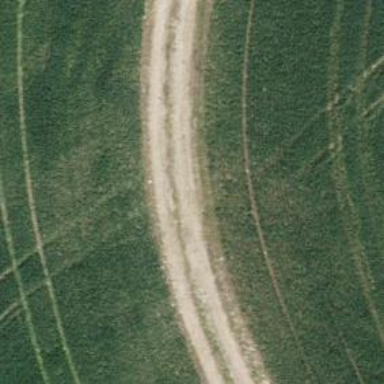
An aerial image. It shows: Track with grade 3 surface.